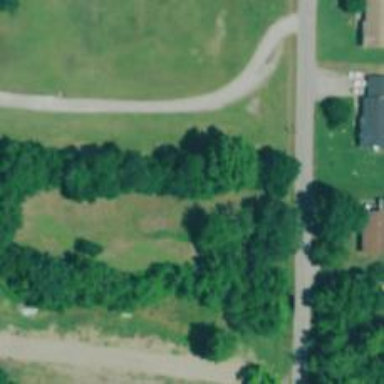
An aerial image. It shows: Disc golf basket.